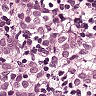
Metastatic tissue present: yes